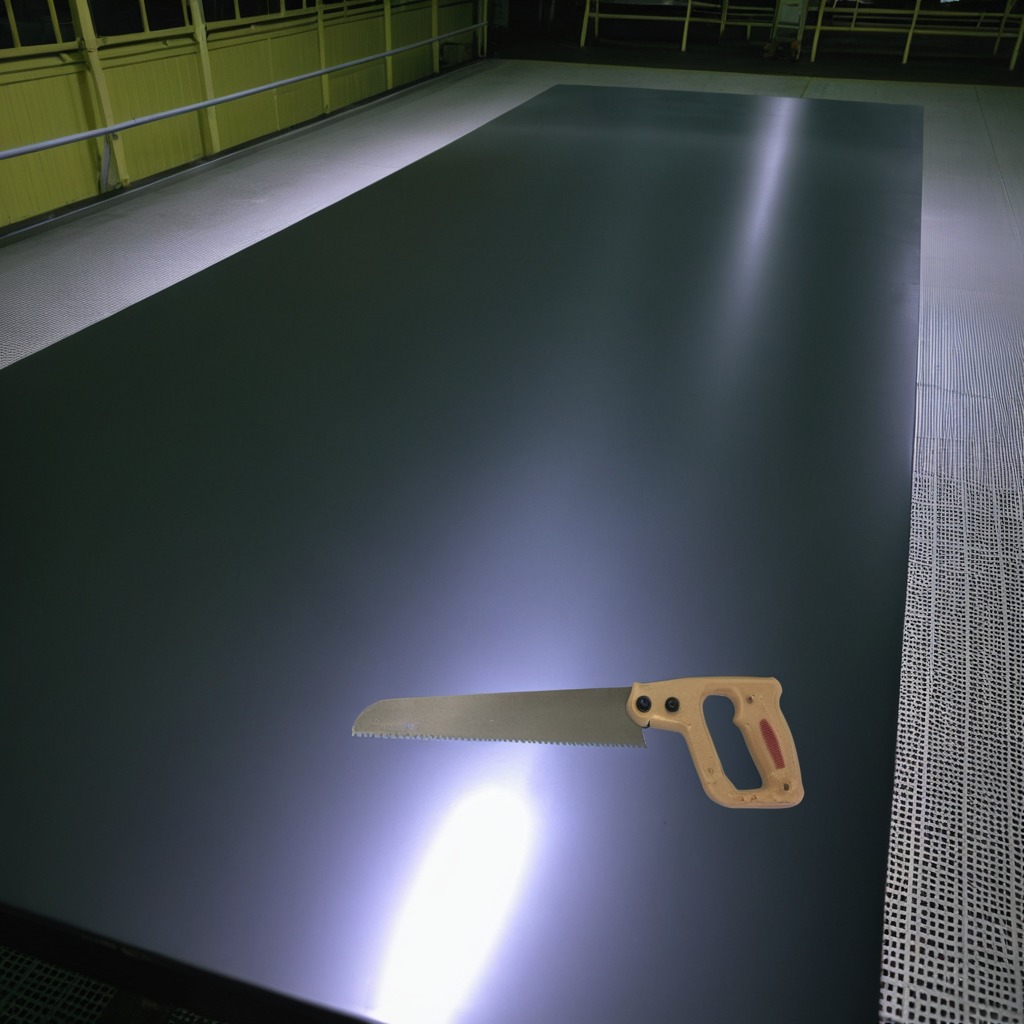
A metal saw is lying on a clean empty table in a railway signal maintenance room.